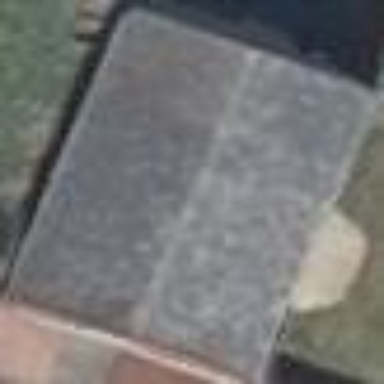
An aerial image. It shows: Barn.